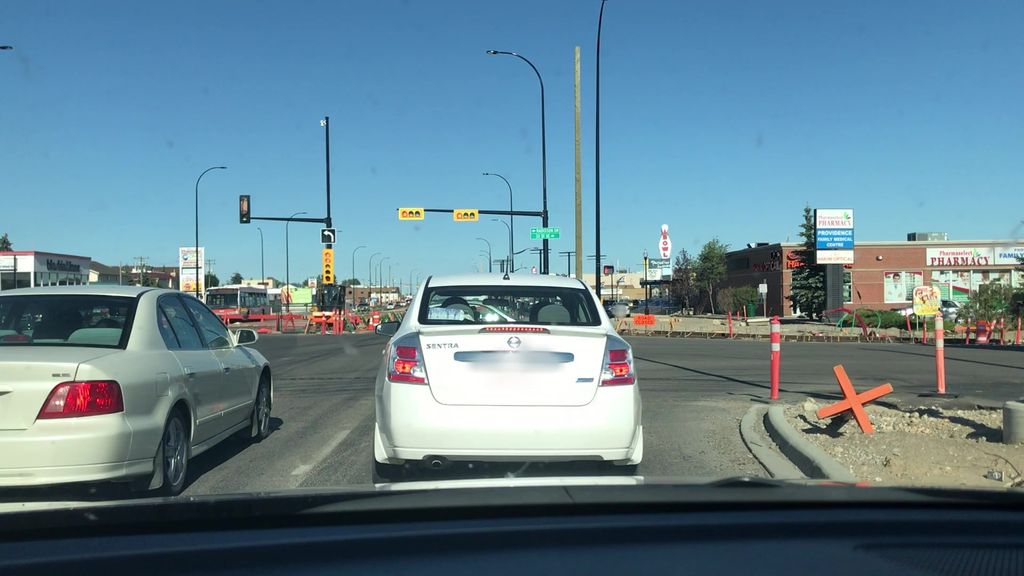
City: calgary